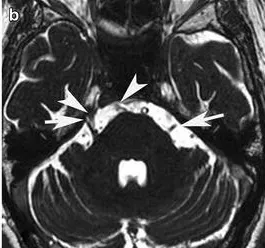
Axial MRI fast imaging employing steady-state acquisition (FIESTA) sequence showing superior cerebellar artery loop (white arrow heads) at root entry zone of trigeminal nerve (white arrows) on right side.
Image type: radiology (mri)